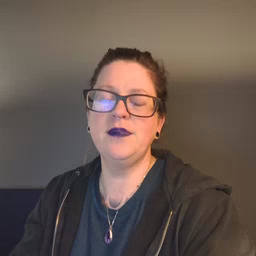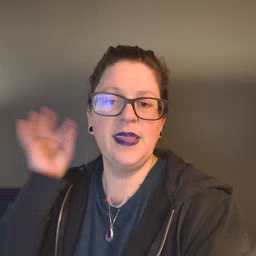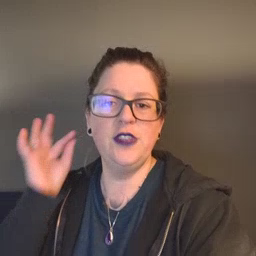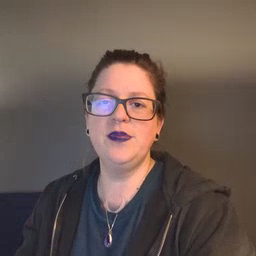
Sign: hair